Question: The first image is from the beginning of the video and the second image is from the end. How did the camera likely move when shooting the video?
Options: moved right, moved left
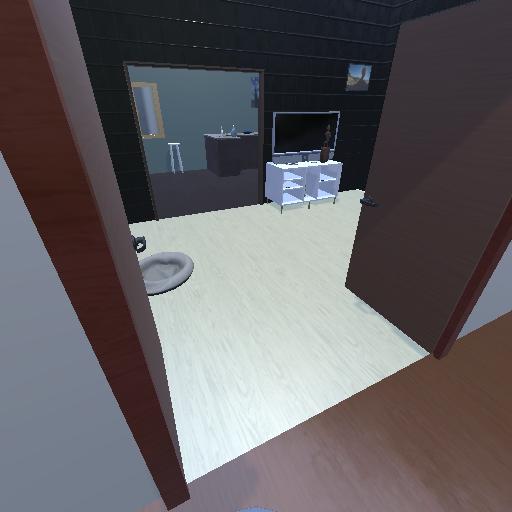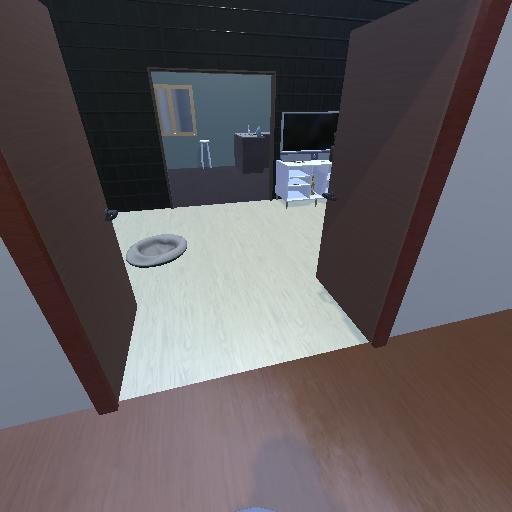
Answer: moved right